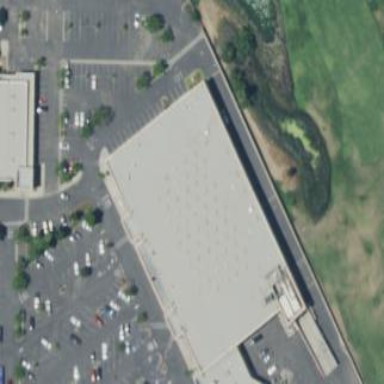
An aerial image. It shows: Supermarket building.